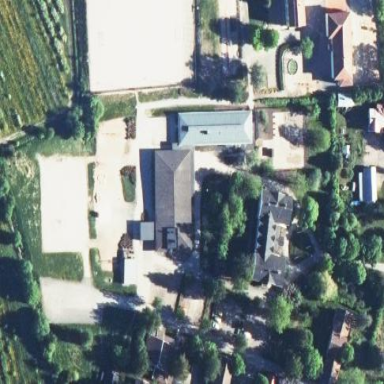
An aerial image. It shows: School building.